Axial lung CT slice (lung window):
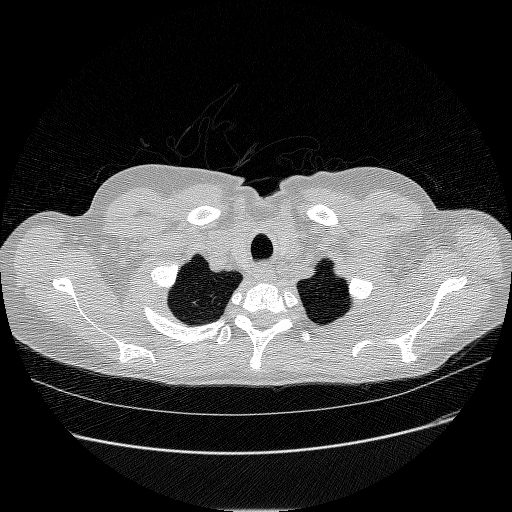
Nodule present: no